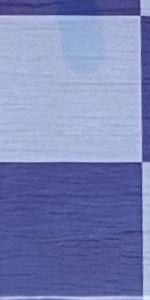
Label: Empty